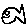
Label: fish